Question: I have two 'TreeView' which are in seperate forms.
- 'treeView1'- 'treeView2'
I implemented a 'Drag and Drop' functionality so that I can drag from on tree to another and it works fine with the code I found <URL> where I have to handle 3 events.
The thing is the setup of my windows looks like this :

As you can see, 'Window2' hides my 'Window1' and . The problem is my 'Drag and Drop' is from 'Window2' to 'Window1' so I can't specify a destination node. Is there a way to simply drop into a 'TreeView' without any destination node and say create a parent node next to the other ones ?
---
Links die examples don't :
'''
private void Form1_Load(object sender, System.EventArgs e)
{
this.treeView1.ItemDrag += new System.Windows.Forms.ItemDragEventHandler(this.treeView_ItemDrag);
this.treeView2.ItemDrag += new System.Windows.Forms.ItemDragEventHandler(this.treeView_ItemDrag);
this.treeView1.DragEnter += new System.Windows.Forms.DragEventHandler(this.treeView_DragEnter);
this.treeView2.DragEnter += new System.Windows.Forms.DragEventHandler(this.treeView_DragEnter);
this.treeView1.DragDrop += new System.Windows.Forms.DragEventHandler(this.treeView_DragDrop);
this.treeView2.DragDrop += new System.Windows.Forms.DragEventHandler(this.treeView_DragDrop);
}
private void treeView_ItemDrag(object sender,
System.Windows.Forms.ItemDragEventArgs e)
{
DoDragDrop(e.Item, DragDropEffects.Move);
}
private void treeView_DragEnter(object sender,
System.Windows.Forms.DragEventArgs e)
{
e.Effect = DragDropEffects.Move;
}
private void treeView_DragDrop(object sender, System.Windows.Forms.DragEventArgs e)
{
TreeNode NewNode;
if(e.Data.GetDataPresent("System.Windows.Forms.TreeNode", false))
{
Point pt = ((TreeView)sender).PointToClient(new Point(e.X, e.Y));
TreeNode DestinationNode = ((TreeView)sender).GetNodeAt(pt);
NewNode = (TreeNode)e.Data.GetData("System.Windows.Forms.TreeNode");
if(DestinationNode.TreeView != NewNode.TreeView)
{
DestinationNode.Nodes.Add((TreeNode) NewNode.Clone());
DestinationNode.Expand();
//Remove Original Node
NewNode.Remove();
}
}
}
'''
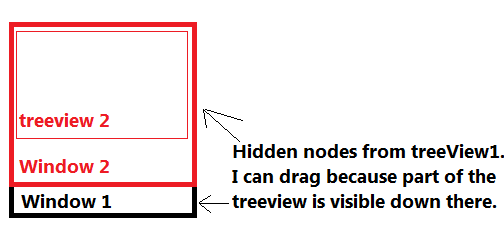
Answer: Change 'treeview_dragdrop' of both 'forms' to the following:
'''
private void treeView_DragDrop(object sender, System.Windows.Forms.DragEventArgs e)
{
TreeNode NewNode;
if(e.Data.GetDataPresent("System.Windows.Forms.TreeNode", false))
{
NewNode = (TreeNode)e.Data.GetData("System.Windows.Forms.TreeNode");
if (!(sender as TreeView).Nodes.Contains(NewNode))//Edit: add this if you don't want to add the same one again.
{
(sender as TreeView).Nodes.Add((TreeNode) NewNode.Clone());
NewNode.Remove(); //Edit: add this if you want to remove original one.
}
}
}
'''